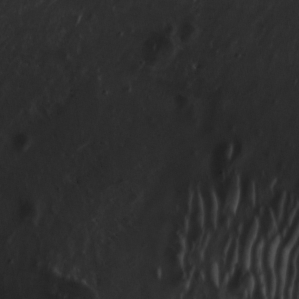
Label: non_frost